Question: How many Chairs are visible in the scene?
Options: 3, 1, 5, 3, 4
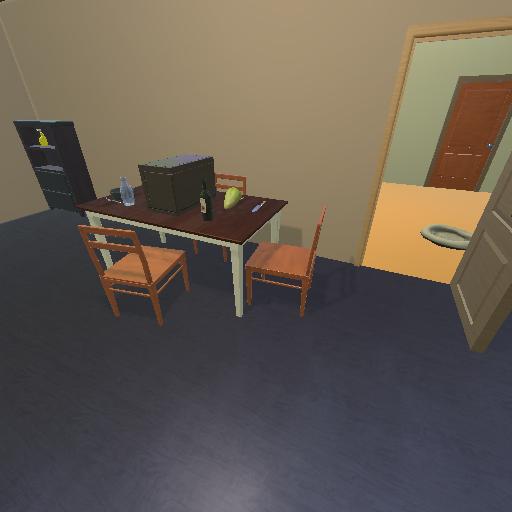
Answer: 3